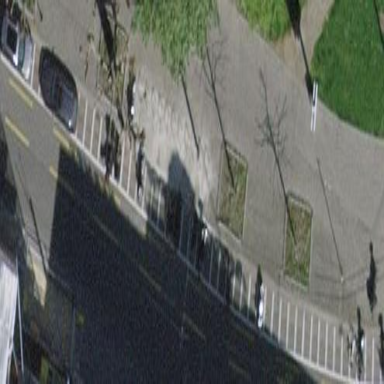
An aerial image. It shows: Motorcycle parking area.